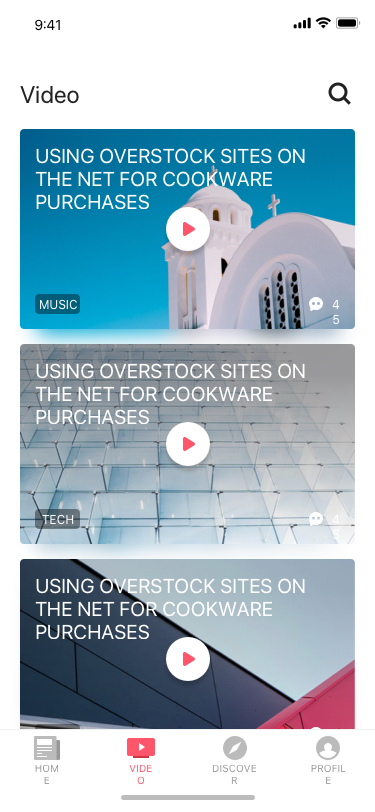
Text in this UI design:
Video
Using Overstock Sites On The Net For Cookware Purchases
MUSIC
45
Using Overstock Sites On The Net For Cookware Purchases
TECH
45
Using Overstock Sites On The Net For Cookware Purchases
MUSIC
45
Using Overstock Sites On The Net For Cookware Purchases